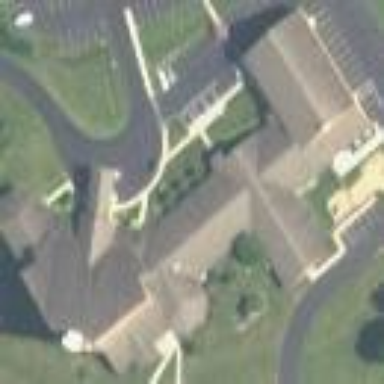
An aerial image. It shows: Building serving as place of worship.